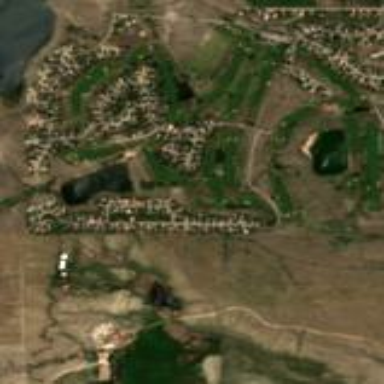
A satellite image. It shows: Golf course.